Interaction volume radius: 5 \u00c5
Interaction volume height: 35 \u00c5
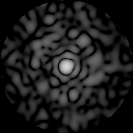
Disorder parameter: 0.8022